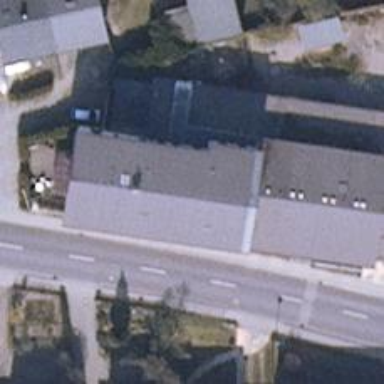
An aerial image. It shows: Hotel.